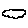
Label: cloud